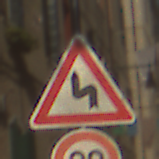
Verkehrszeichen: DoppelkurveZunaechstLinks
Zusatzzeichen unten: Geschwindigkeit20
Umgebung: Outdoor, Urban
Tageszeit: Midday
Wetter: Clear
Licht: Natural
Jahreszeit: NotSpecified
Kontrast: HighContrast